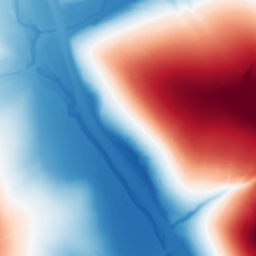
Category: trend_removal
Decomposition family: polynomial
Decomposition parameters: degree: 2
Upsampling method: cubic_catmull_rom
Upsampling parameters: scale: 8
Upsampling scale: 8